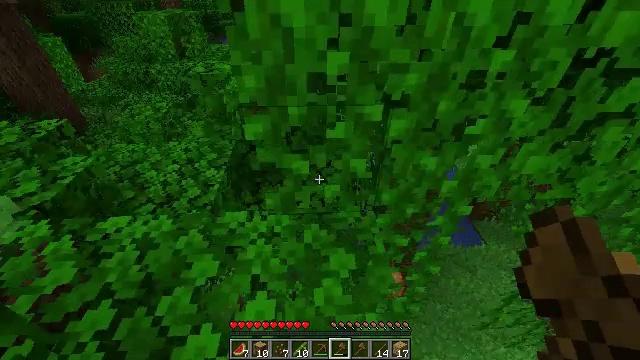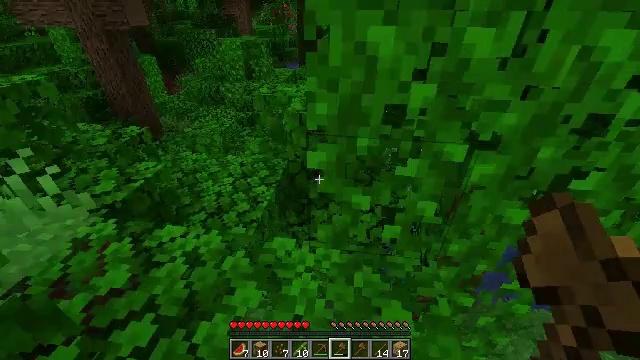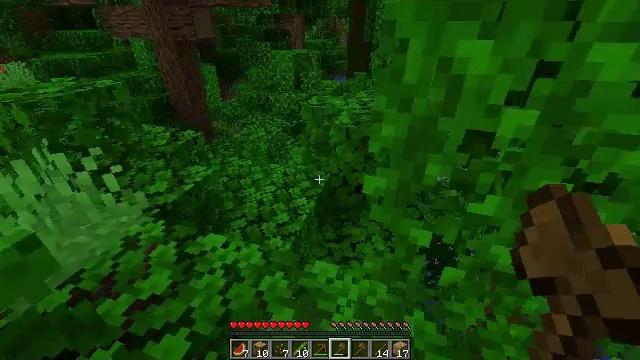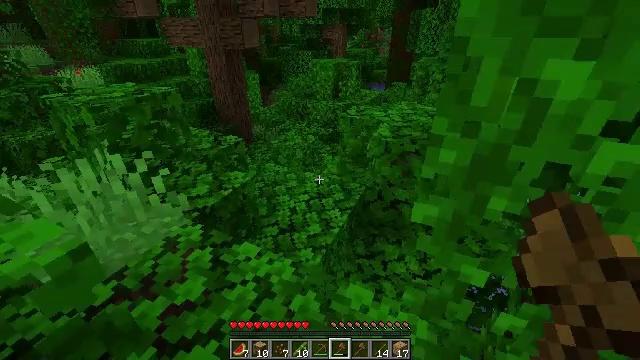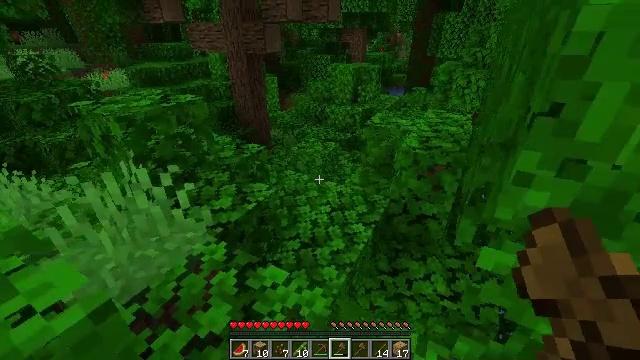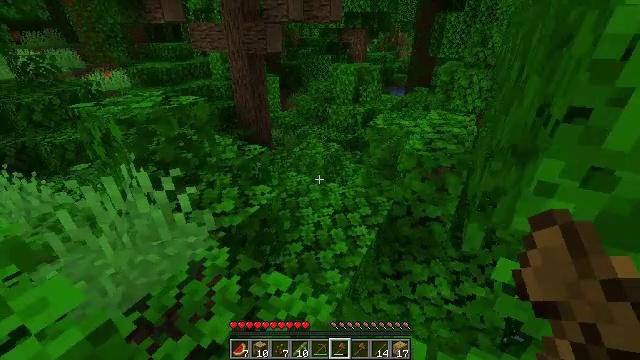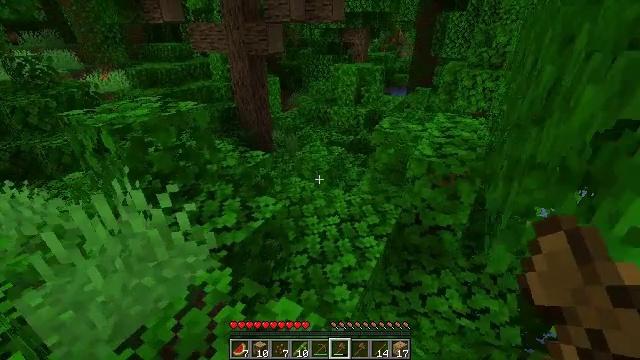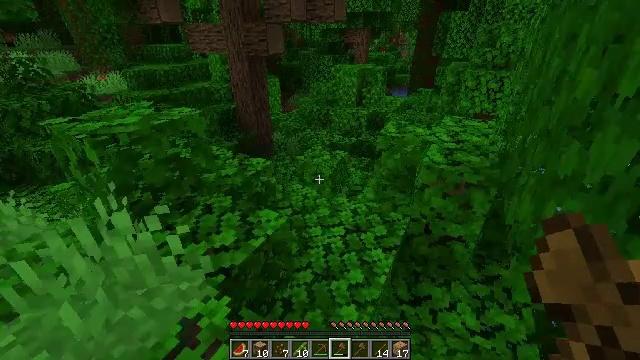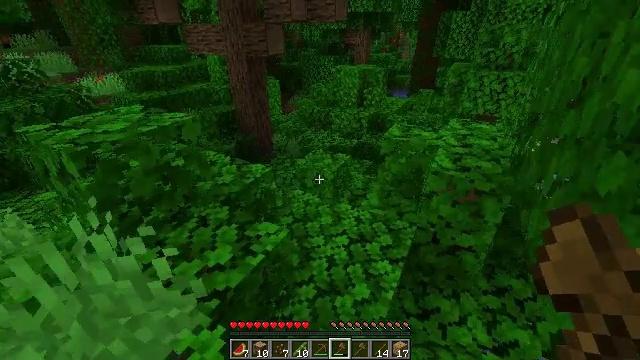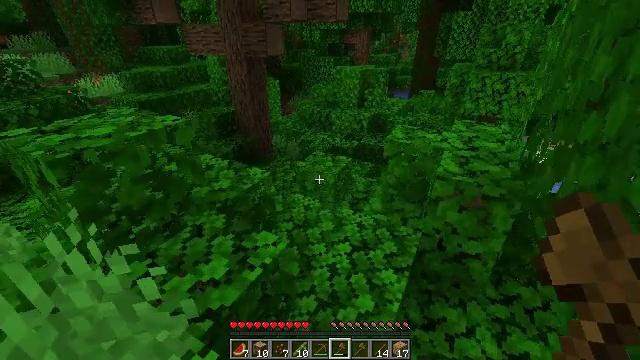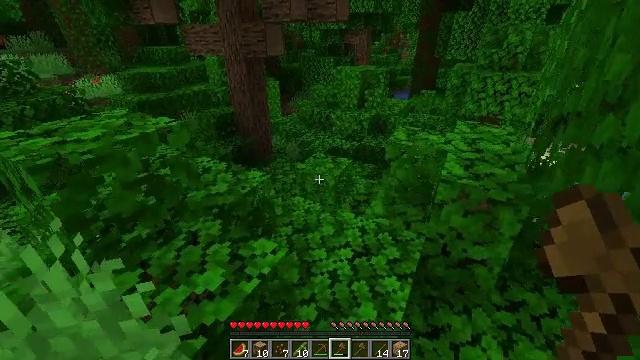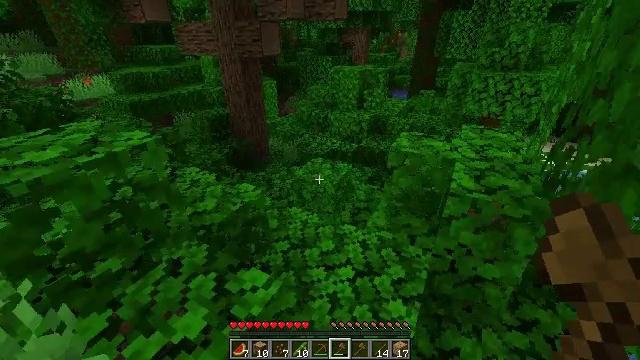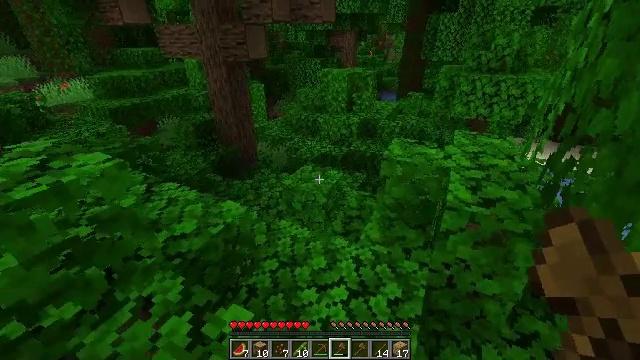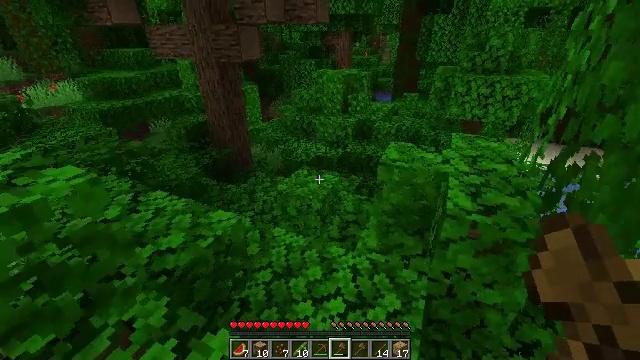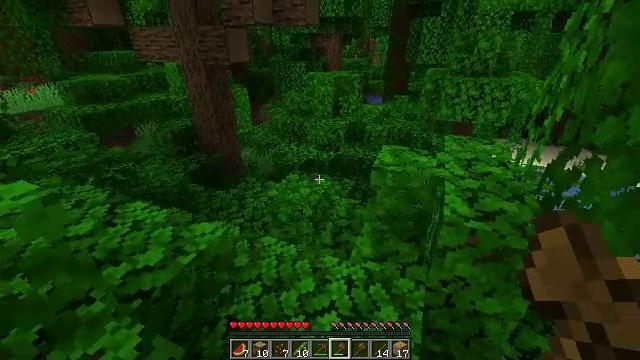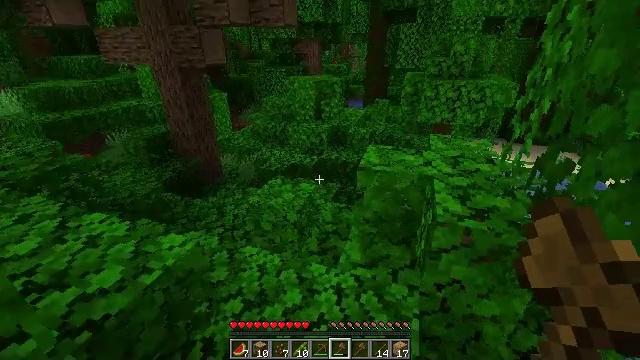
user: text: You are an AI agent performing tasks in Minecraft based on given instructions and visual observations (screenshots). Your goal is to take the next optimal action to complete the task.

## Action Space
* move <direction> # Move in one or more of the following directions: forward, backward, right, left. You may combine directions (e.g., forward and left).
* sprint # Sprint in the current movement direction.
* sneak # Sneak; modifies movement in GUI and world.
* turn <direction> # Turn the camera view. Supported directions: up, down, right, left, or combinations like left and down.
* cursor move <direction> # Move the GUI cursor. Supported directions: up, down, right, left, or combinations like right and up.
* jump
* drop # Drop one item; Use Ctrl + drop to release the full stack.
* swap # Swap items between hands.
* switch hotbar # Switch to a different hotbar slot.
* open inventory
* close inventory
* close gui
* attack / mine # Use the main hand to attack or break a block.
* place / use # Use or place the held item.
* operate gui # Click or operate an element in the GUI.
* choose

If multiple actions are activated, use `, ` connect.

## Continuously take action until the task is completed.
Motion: motion action
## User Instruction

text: Gather melon for food.
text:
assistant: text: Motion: move forward and move left, turn left and up
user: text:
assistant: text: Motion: move forward and move left, turn left and up
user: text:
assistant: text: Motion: move forward and move left, turn left and up
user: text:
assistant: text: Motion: move forward and move left, turn left
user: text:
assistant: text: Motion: move forward
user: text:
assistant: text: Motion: move forward
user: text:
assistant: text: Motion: move forward
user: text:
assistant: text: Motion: move forward
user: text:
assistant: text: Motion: move forward
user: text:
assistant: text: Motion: move forward
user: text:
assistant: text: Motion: move forward
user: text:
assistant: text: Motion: move forward, turn right
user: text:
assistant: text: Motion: move forward, turn right
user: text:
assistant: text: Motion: move forward, turn right
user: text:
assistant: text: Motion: move forward, turn right and up
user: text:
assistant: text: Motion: move forward, turn right and up
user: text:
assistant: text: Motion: move forward, turn right and up
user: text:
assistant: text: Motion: move forward, turn up
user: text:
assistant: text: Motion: move forward
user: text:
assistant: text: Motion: move forward, turn right
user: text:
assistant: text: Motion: move forward, turn right
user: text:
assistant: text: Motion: move forward
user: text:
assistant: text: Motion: move forward
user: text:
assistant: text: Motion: move forward
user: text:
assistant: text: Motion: move forward, turn right
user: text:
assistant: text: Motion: move forward, turn right, jump
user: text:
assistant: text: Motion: move forward, turn right, jump
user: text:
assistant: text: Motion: move forward, turn right, jump
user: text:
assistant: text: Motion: move forward, turn right and down, jump
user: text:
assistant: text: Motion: move forward, turn right and down, jump